Question: Hello I am trying to learn Google Sign In functionality in android. I did this and working fine according as expected.
Here it is showing default button of Google+ to sign, here is the layout and screenshot.
'''
<com.google.android.gms.common.SignInButton
android:id="@+id/loginGoogleButton"
android:layout_width="match_parent"
android:layout_height="wrap_content"
android:layout_marginTop="10dp"
/>
'''

## Question
I don't want to have this style on my button. I want a simple button like android have
'''
<Button
android:id="@+id/loginFaceboookButton"
android:layout_width="match_parent"
android:layout_height="wrap_content"
android:layout_marginTop="10dp"
android:background="@drawable/button_background"
android:text="@string/login_with_facebook"
android:textColor="@android:color/white" />
'''
How that button can achieve Google Sign In functionality or any way to make 'com.google.android.gms.common.SignInButton' to simple default button as in android.
Thanks in advance.
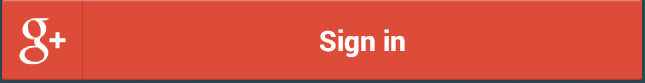
Answer: Legal matters aside, the 'SignInButton' , it's just a visual widget. From the <URL>:
> The Google sign-in button to authenticate the user. Note that this
class only handles the visual aspects of the button. In order to
trigger an action, register a listener using
'setOnClickListener(OnClickListener)'.
That is, if you have a Google+ sample running (i.e. using 'GoogleApiClient', the related callbacks, any of the APIs from 'com.google.android.gms.plus', &c) then you can replace the 'SignInButton' with any other regular button and it will work just the same.
---
About the sample code: sorry, from the wording of your question I assumed you already had this part running.
You can find the tutorial for G+ integration <URL>.
You can then just swap the 'SignInButton' for a regular button.